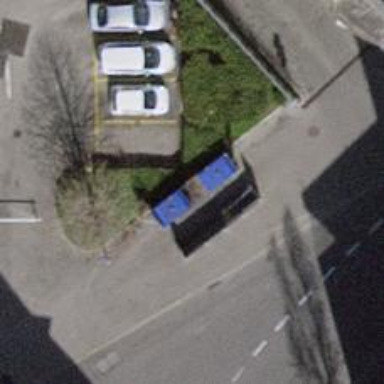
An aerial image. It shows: Recycling container for green waste found in recycling facility.